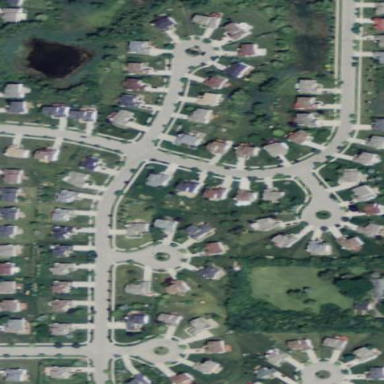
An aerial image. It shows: Single-family residential area.